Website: lowes
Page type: payment
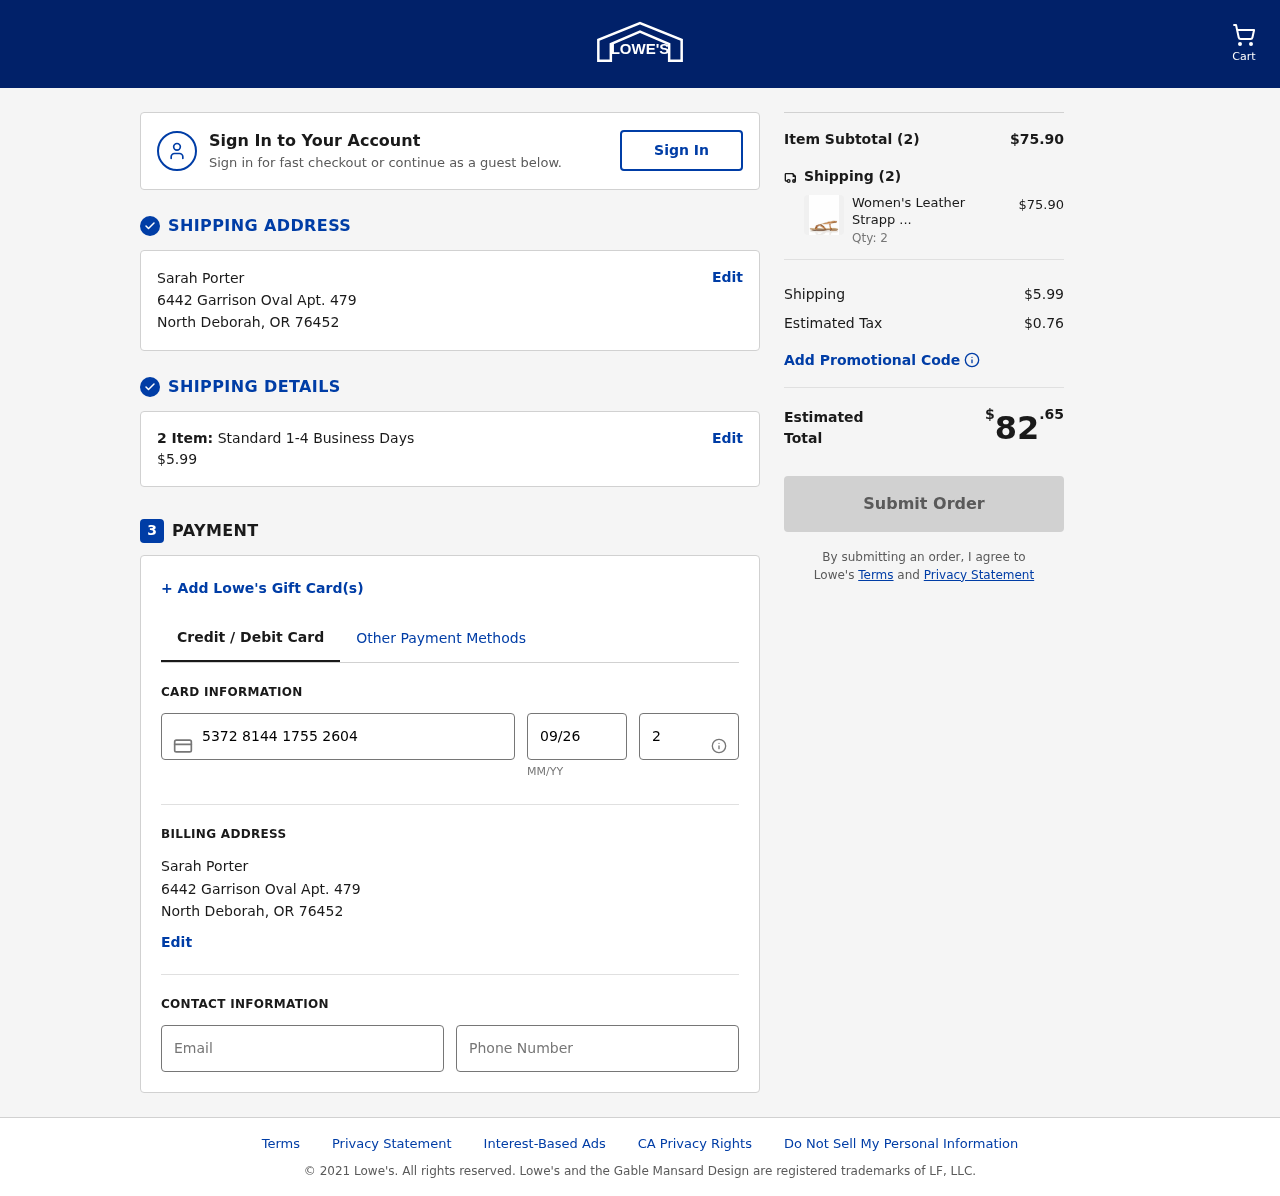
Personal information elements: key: PII_CARD_CVV
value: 264
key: PII_CARD_EXPIRY
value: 09/26
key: PII_CARD_NUMBER
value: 5372 8144 1755 2604
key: PII_CITY
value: North Deborah
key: PII_EMAIL
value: sporter@yahoo.com
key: PII_FULLNAME
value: Sarah Porter
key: PII_PHONE
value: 4947020727
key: PII_POSTCODE
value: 76452
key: PII_STATE_ABBR
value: OR
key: PII_STREET
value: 6442 Garrison Oval Apt. 479
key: PII_FULLNAME2
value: Sarah Porter
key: PII_STREET2
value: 6442 Garrison Oval Apt. 479
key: PII_CITY2
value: North Deborah
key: PII_STATE_ABBR2
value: OR
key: PII_POSTCODE2
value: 76452
Product elements: key: PRODUCT1_NAME
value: Women's Leather Strappy Gladiator Open Toe Sandals, Brown (Dragon Tan), 3
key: PRODUCT1_PRICE
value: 37.95
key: PRODUCT1_QUANTITY
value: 2
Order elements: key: ORDER_NUM_ITEMS
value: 2
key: ORDER_SHIPPING_COST
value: $5.99
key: ORDER_NUM_ITEMS2
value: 2
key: ORDER_SUBTOTAL
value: $75.90
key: ORDER_NUM_ITEMS3
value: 2
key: ORDER_SHIPPING_COST2
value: $5.99
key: ORDER_TAX
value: $0.76
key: ORDER_TOTAL
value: $82.65